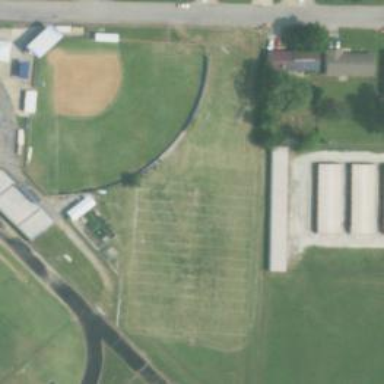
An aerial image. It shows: Softball pitch for leisure sports.